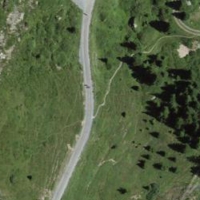
EUNIS habitat code: 26
Species observed at this site:
Juniperus communis
Campanula barbata
Viola calcarata